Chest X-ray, PA view. Patient: 54 years old, sex F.
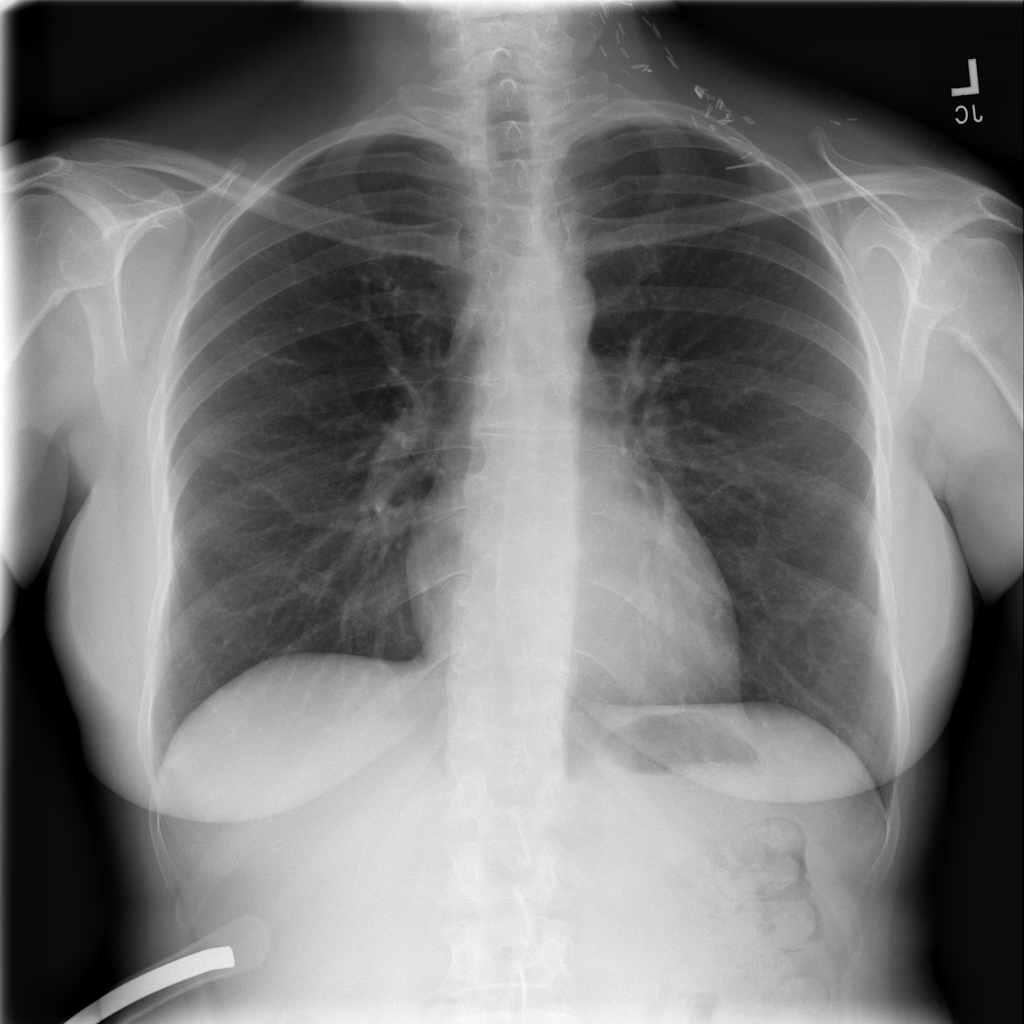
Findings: No Finding